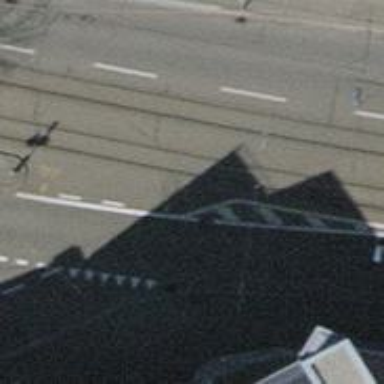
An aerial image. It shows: Tram level crossing on railway.